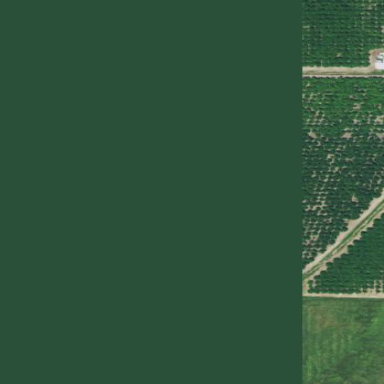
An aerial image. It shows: Orchard.